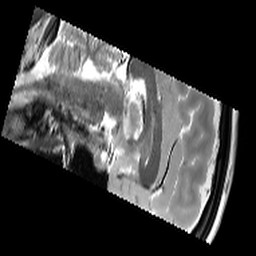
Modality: T2starw
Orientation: sagittal
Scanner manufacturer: siemens
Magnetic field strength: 3 T
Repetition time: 9.86 s
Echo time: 0.05 s